Aerial crown-view tile of a tropical tree (Barro Colorado Island, Panama), acquired 20250124:
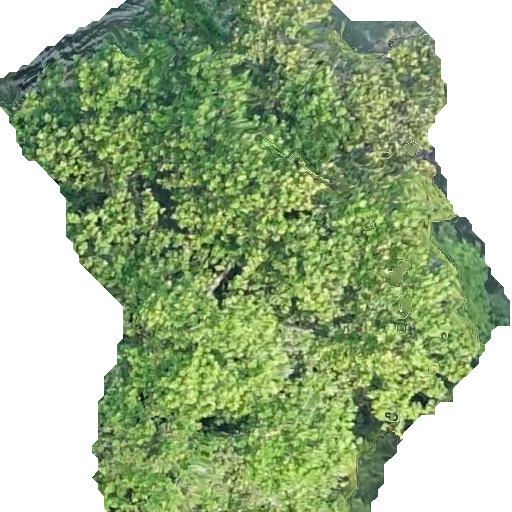
Species: Anacardium excelsum
GBIF accepted scientific name: Anacardium excelsum
Crown area: 301.998 m²